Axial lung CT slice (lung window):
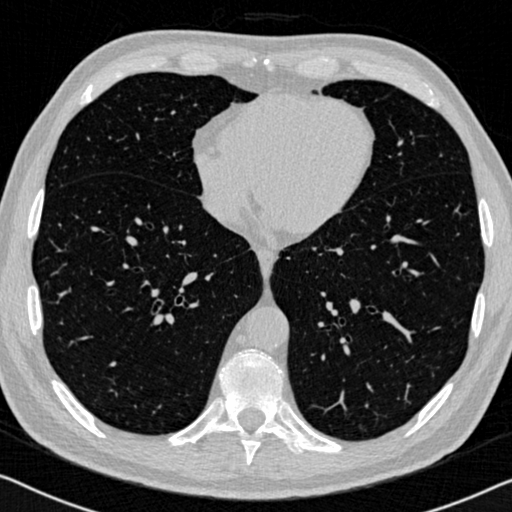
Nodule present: no